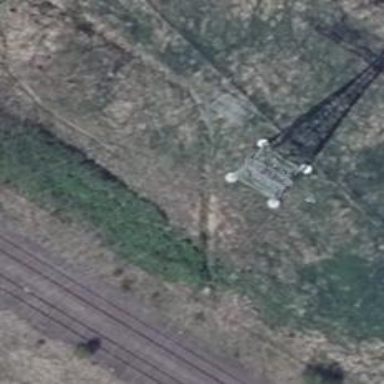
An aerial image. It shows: Power line is depicted.